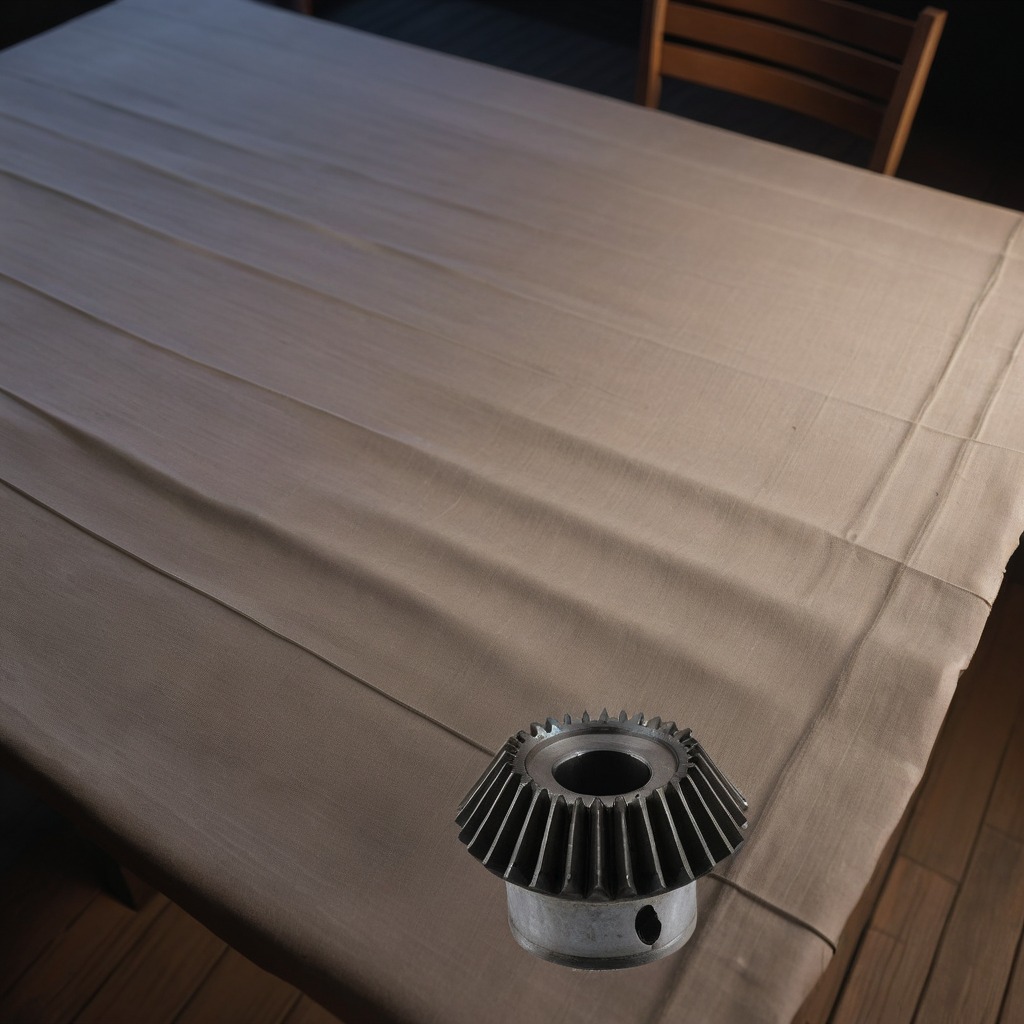
A steel gear with teeth is lying on a wooden table.